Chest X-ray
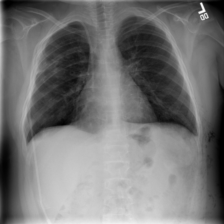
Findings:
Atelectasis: negative
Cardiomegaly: negative
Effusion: negative
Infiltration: negative
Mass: negative
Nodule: negative
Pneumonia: negative
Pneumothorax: positive
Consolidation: negative
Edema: negative
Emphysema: positive
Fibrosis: negative
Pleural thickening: negative
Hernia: negative